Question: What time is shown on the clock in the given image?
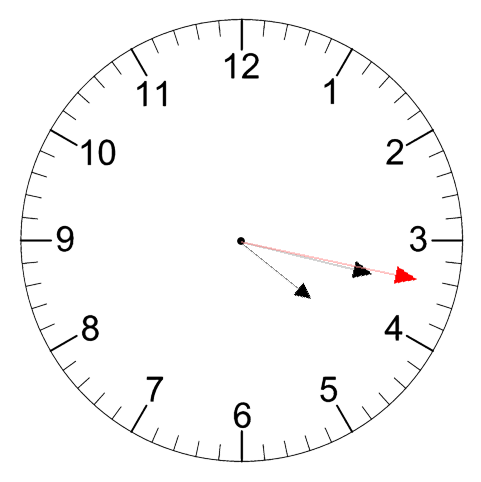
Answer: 04:17:17